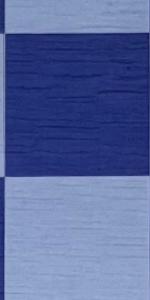
Label: Empty